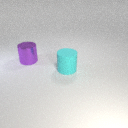
large purple metal cylinder to the left of large cyan rubber cylinder